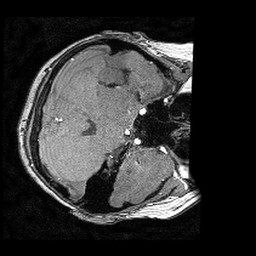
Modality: angio
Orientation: axial
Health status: ill
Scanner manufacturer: philips
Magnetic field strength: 3 T
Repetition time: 0.01824 s
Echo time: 0.003361 s